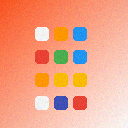
Screen state: on